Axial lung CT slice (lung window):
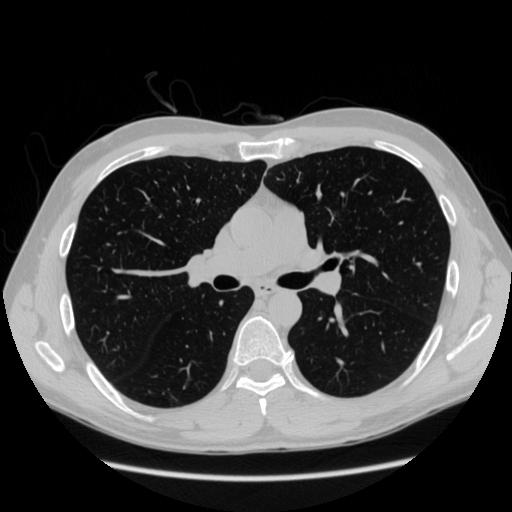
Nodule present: no